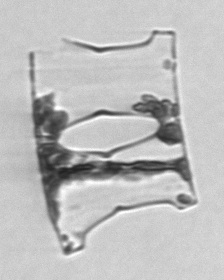
Label: Eucampia